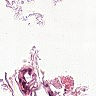
Metastatic tissue present: no